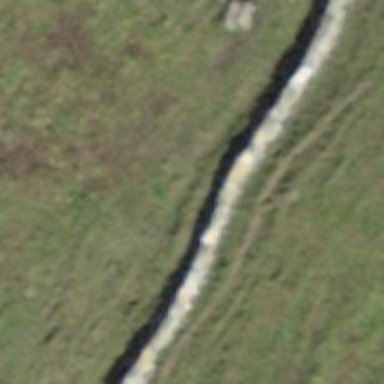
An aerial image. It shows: Wall made of dry stone.